Question: I have a slideshow using jQuery.fullPage.js. I'm adding a background color to various slides and I am trying to grab the background color from whatever slide is active and add that as a class to the slide controls of the slideshow.
My jQuery for doing that is:
'''
$('.controlArrow').on('click', function () {
$('.slide').each(function () {
if ($(this).hasClass('black', 'active')) {
$('.black.active').closest('.section').children('.controlArrow').addClass('black').removeClass('gray');
} else {
if ($(this).hasClass('gray', 'active')) {
$('.gray.active').closest('.section').children('.controlArrow').addClass('gray').removeClass('black');
}
}
});
});
'''
The problem is the classes added to the arrow don't actually mimic what's in the active slide. So if I have:
'''
<div class="slide black active">
'''
my slide controls might look like this:
'''
<div class="controlArrow prev gray"></div>
'''
I've also tried:
'''
$('.controlArrow').click(function() {
'''
but that did not seem to help. I have a feeling my logic is messed up but i'm not seeing it.
I have a <URL>.

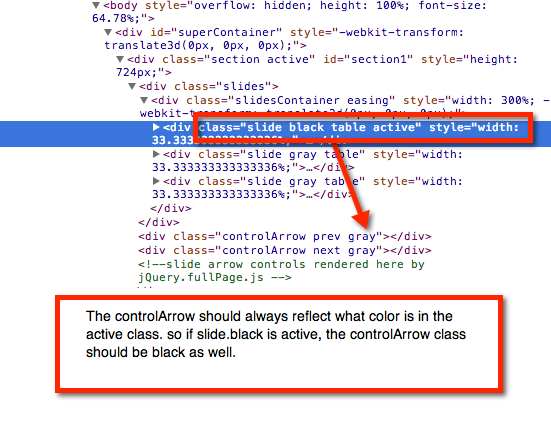
Answer: Try
'''
jQuery(function ($) {
var pepe = $.fn.fullpage({
'css3': true,
"verticalCentered": true
});
var colors = ['gray', 'black'], regex = new RegExp(colors.join('|'));
$('.controlArrow').on('click', function () {
var classes = $('.slide.active').prop('className');
var color = classes.match(regex)[0];
$('.controlArrow').removeClass(colors.join(' ')).addClass(color)
});
});
'''
Demo: <URL>